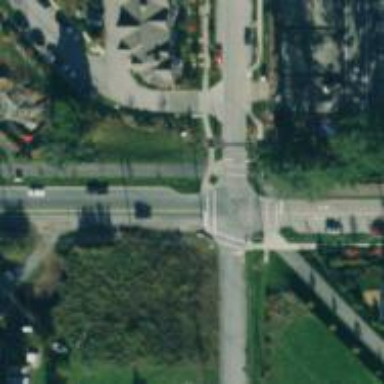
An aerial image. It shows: Marked crossing with lines on the road.